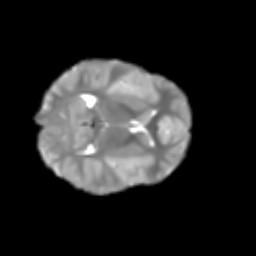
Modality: T2w
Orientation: axial
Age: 8
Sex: female
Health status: healthy